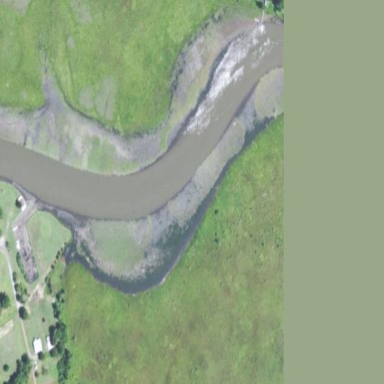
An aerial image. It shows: River flowing through the landscape.